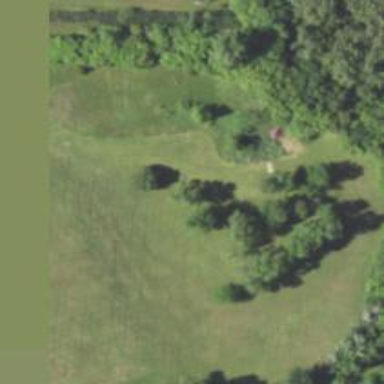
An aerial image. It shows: Disc golf basket.